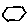
Label: hexagon